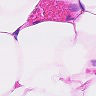
Metastatic tissue present: no